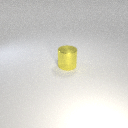
large yellow metal cylinder